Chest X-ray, AP view. Patient: 58 years old, sex M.
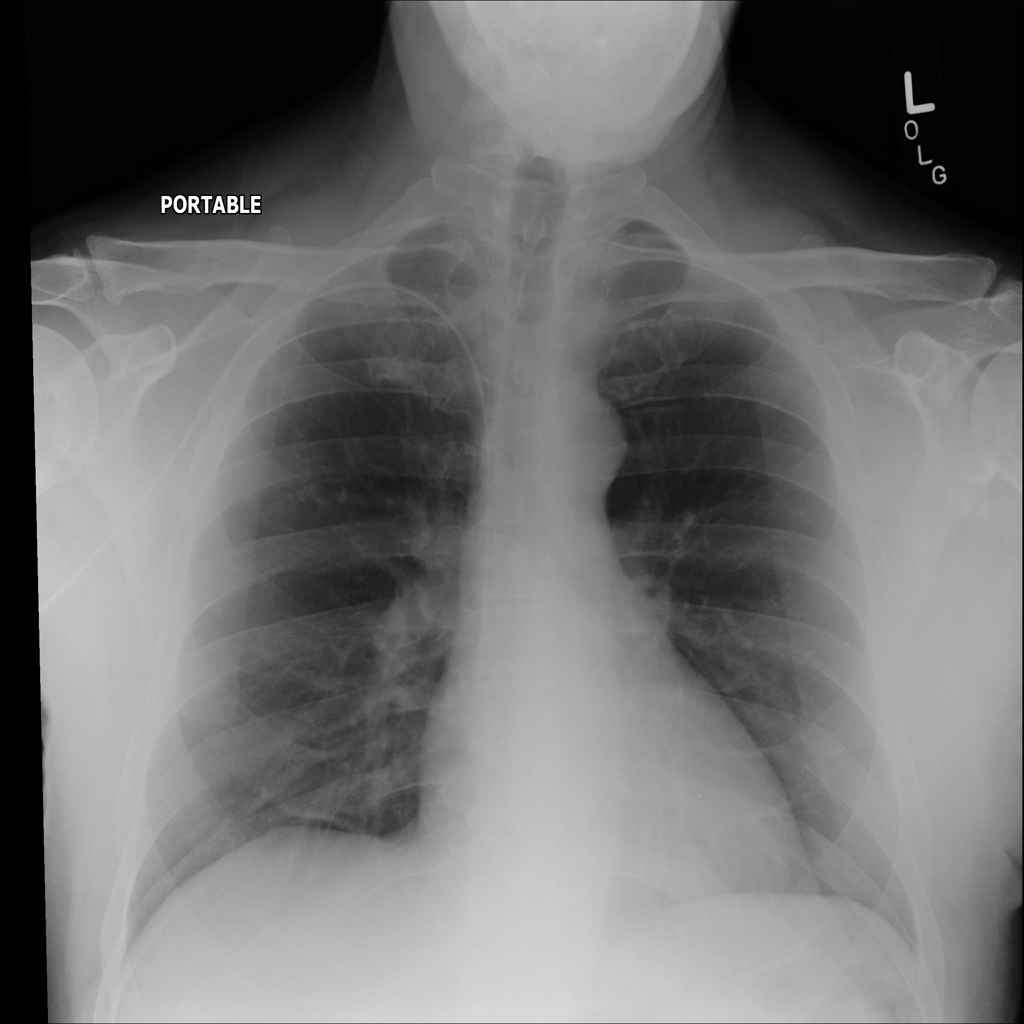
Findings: No Finding